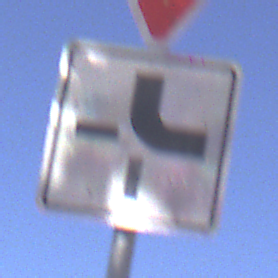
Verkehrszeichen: VerlaufVorfahrtsstrasse4
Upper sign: VorfahrtGewaehren
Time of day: MorningAfternoon
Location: Outdoor (Nature)
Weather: Clear
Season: NotSpecified
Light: Natural